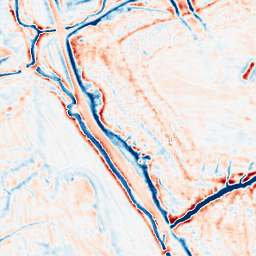
Category: edge_preserving
Decomposition family: bilateral
Decomposition parameters: d: 15
sigma_color: 50
sigma_space: 75
Upsampling method: sinc_blackman
Upsampling parameters: scale: 4
kernel_size: 8
Upsampling scale: 4